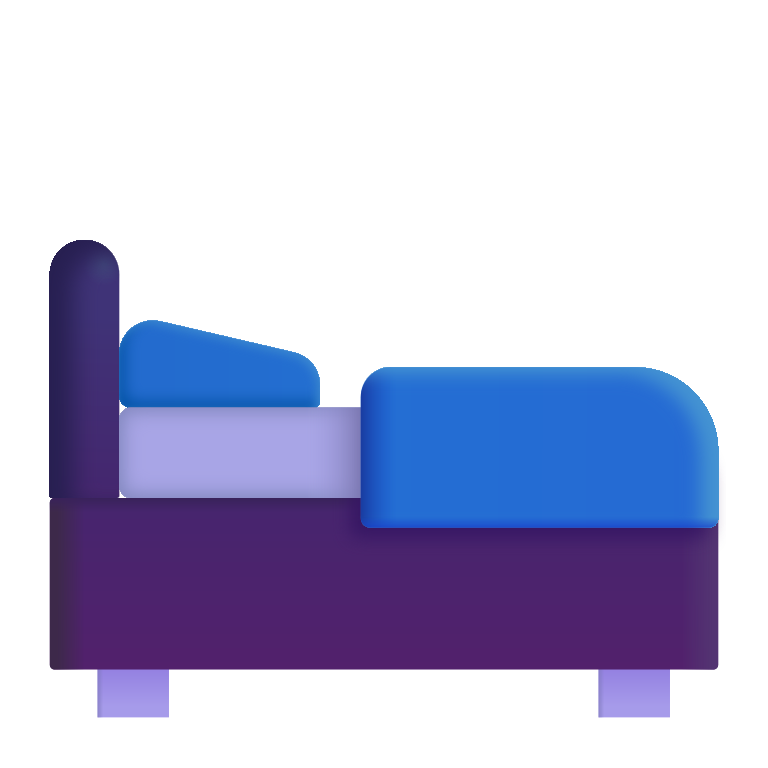
bed color